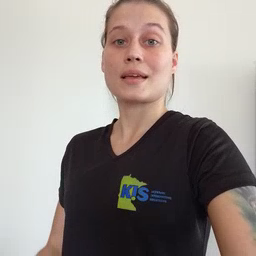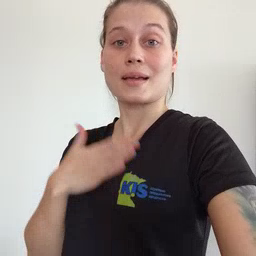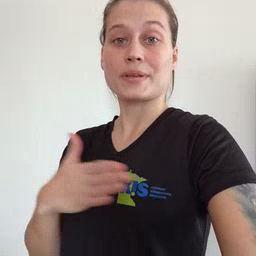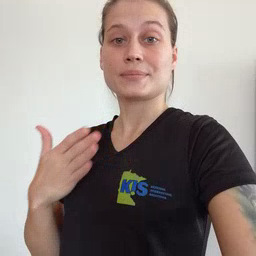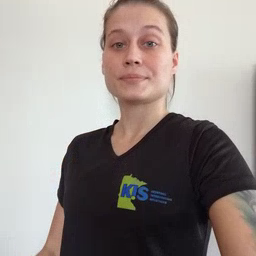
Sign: happy